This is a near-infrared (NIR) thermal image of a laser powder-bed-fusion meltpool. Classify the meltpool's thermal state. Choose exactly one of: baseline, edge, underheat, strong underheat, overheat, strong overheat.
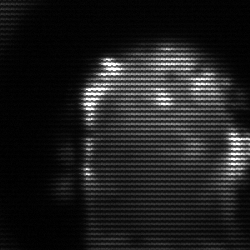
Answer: baseline